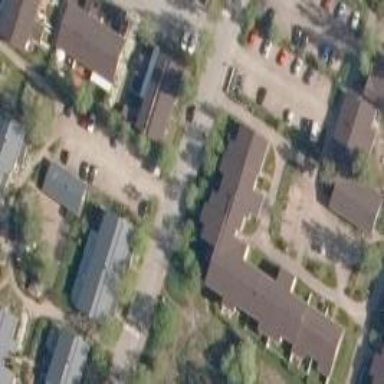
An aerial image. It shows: Gabled building with eternit roofing.